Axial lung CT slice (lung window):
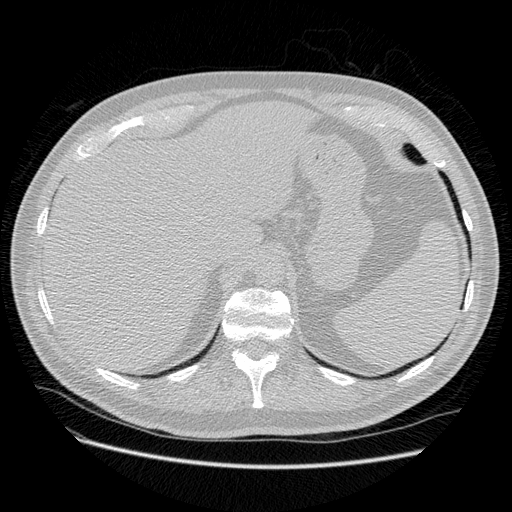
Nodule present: no